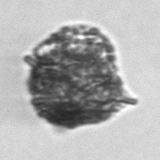
Label: Dictyocha